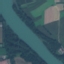
Land use / land cover class: River